Interaction volume radius: 5 \u00c5
Interaction volume height: 25 \u00c5
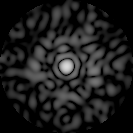
Disorder parameter: 0.8299